Question: Here is my code which I use to draw this function with matplotlib:
'''
import math
import numpy as np
import matplotlib.pyplot as plt
x = np.linspace(-2,2,1000)
fx = []
for i in range (len(x)):
fx.append(math.exp(x[i]) - 4*x[i]**3 + 1)
# print(math.exp(x[i]) - 4*x[i]**3 + 1)
plt.plot(x, fx)
plt.grid()
plt.axvline()
plt.axhline()
plt.show()
'''
Following shows the result of my code next to the expected graph:

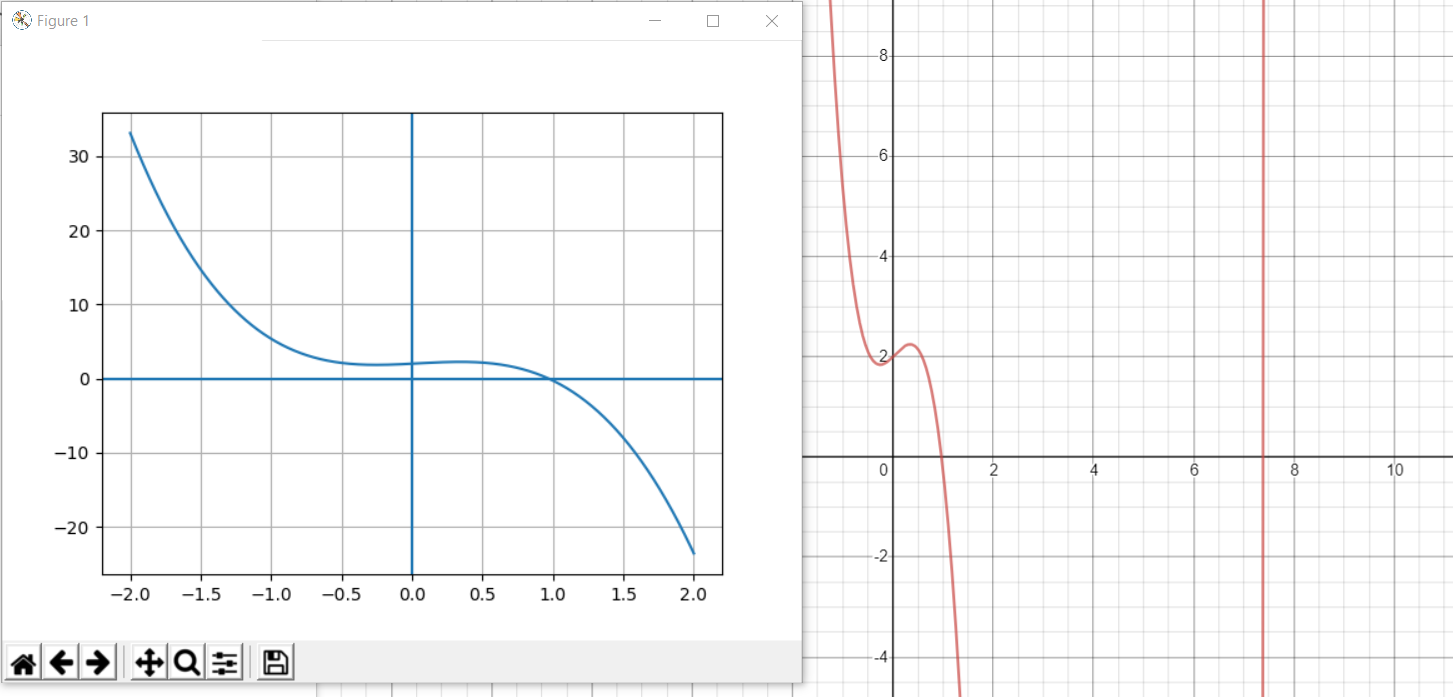
Answer: Seems like it's plotted correctly just that the plot you got and the graph from the image are on different scales. You can try multiplying the scale factor by say 5 to get a similar result to the image.
'''
multiplier = 5
xmin, xmax = plt.xlim()
ymin, ymax = plt.ylim()
plt.xlim(xmin * multiplier, xmax * multiplier)
plt.ylim(ymin * multiplier, ymax * multiplier)
'''